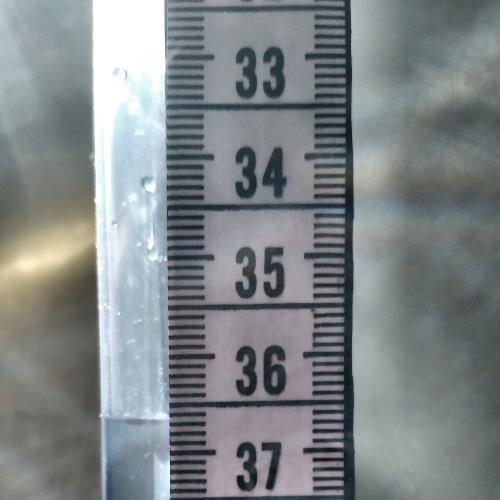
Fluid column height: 36.7 cm